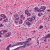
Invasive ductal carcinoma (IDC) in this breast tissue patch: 0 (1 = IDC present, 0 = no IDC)